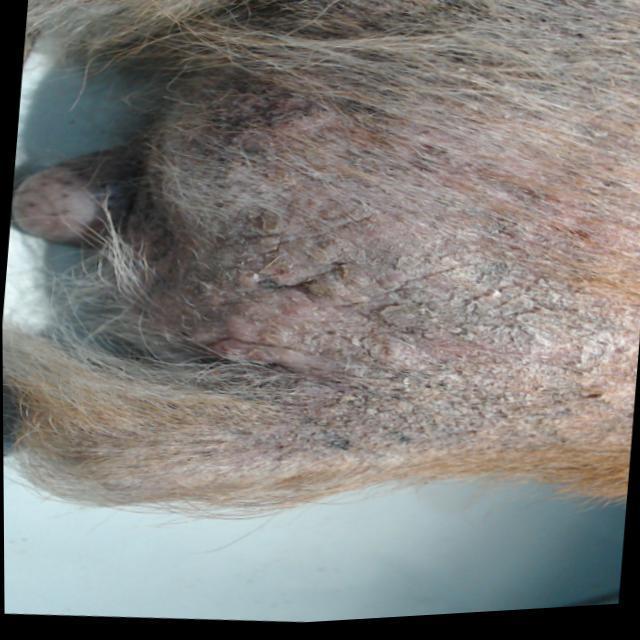
Canine demodicosis (Demodex mange) — caused by Demodex canis mites. Presents with alopecia, follicular papules, pustules, and comedones. Often localized on face and forelimbs.